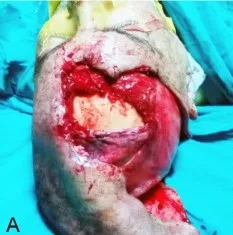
Dissection of the flap around the ear. The arc of the flap.
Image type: medical_photograph (other_medical_photograph)